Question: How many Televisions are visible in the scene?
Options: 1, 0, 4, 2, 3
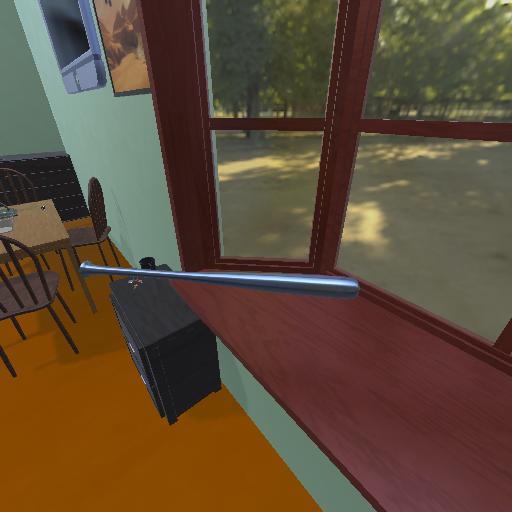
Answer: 1